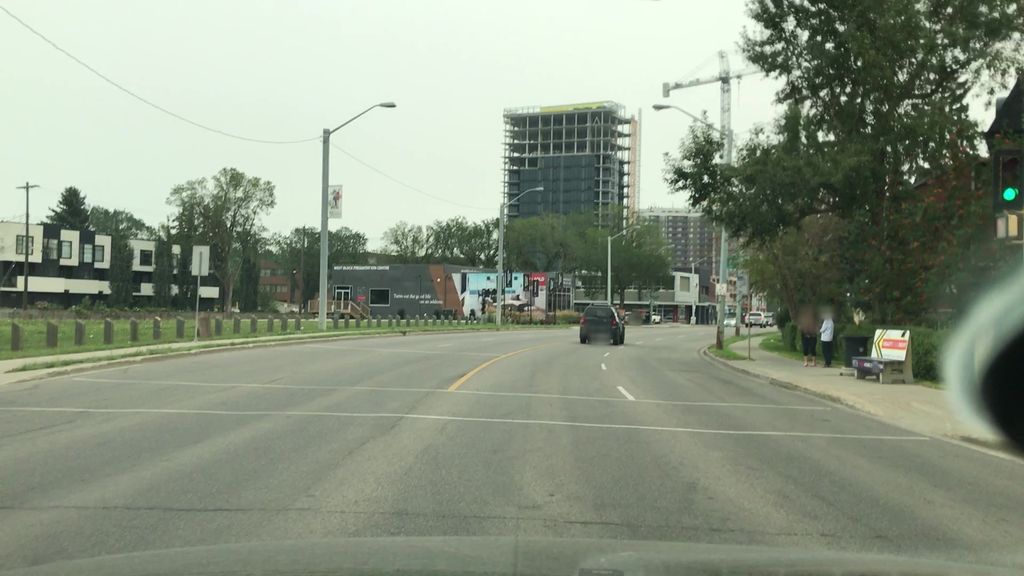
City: edmonton